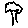
Label: tree